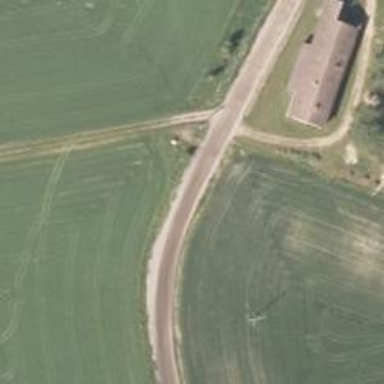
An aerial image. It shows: Unclassified road.